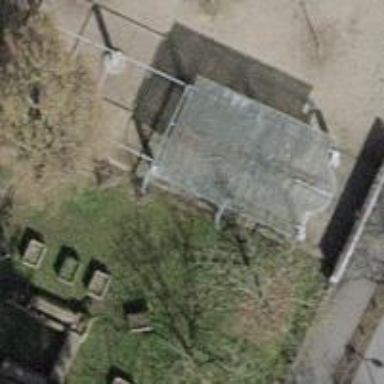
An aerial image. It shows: Bench.